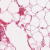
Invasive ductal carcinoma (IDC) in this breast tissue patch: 0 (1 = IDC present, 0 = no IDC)